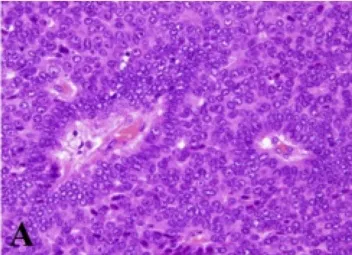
(A) The tumor cells with hyperchromatic nuclei proliferatein layered nest pattern with peripheral palisading and necrosis.
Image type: pathology (h&e)